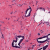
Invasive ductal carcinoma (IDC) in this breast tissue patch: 0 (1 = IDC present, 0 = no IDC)